Aerial crown-view tile of a tropical tree (Barro Colorado Island, Panama), acquired 20250217:
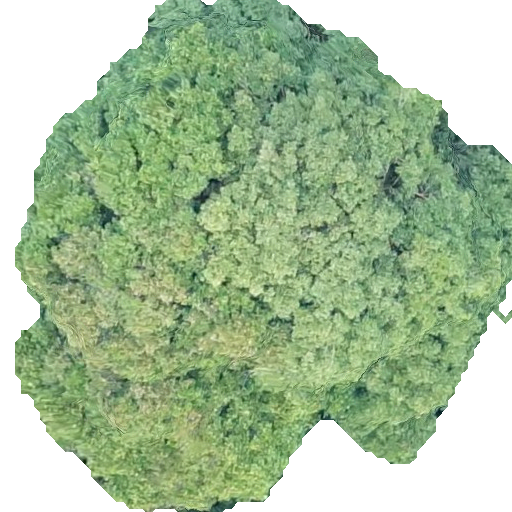
Species: Prioria copaifera
GBIF accepted scientific name: Prioria copaifera
Crown area: 281.015 m²